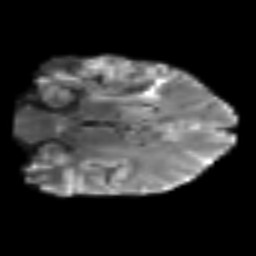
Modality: T2w
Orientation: coronal
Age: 54
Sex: male
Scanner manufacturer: siemens
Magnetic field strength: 3 T
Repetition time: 6.1 s
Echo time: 0.101 s